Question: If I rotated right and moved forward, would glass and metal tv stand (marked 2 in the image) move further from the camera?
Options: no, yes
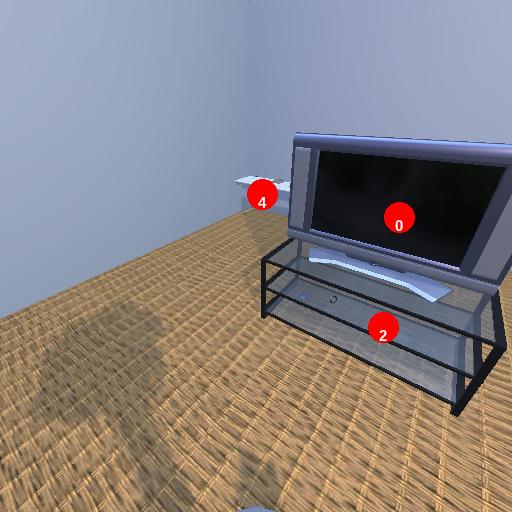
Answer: no